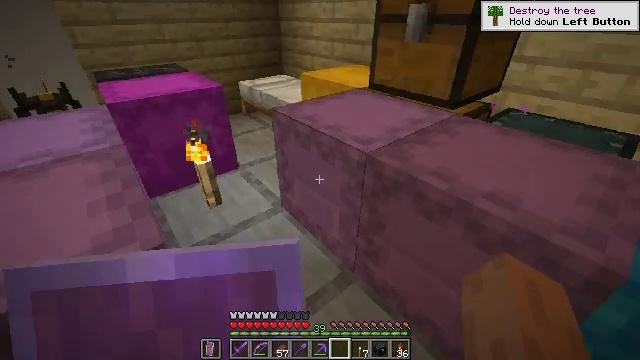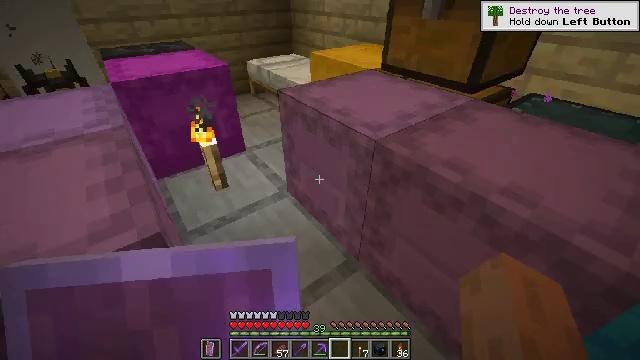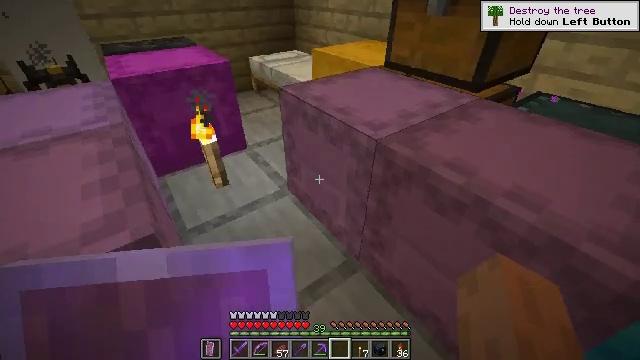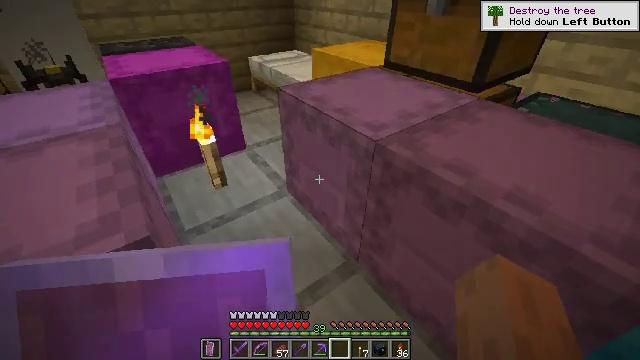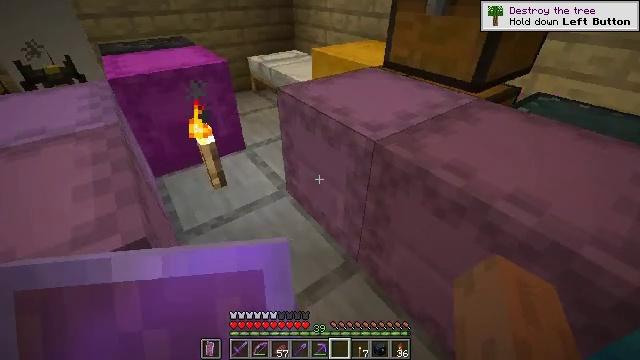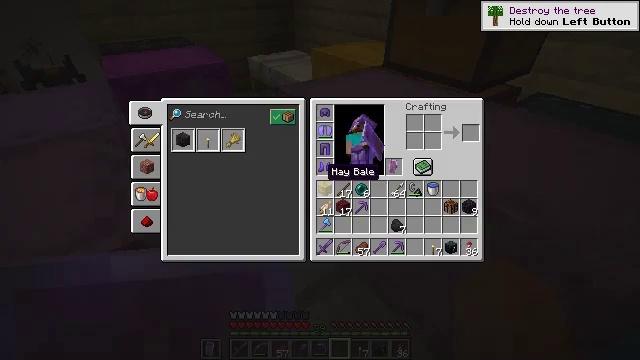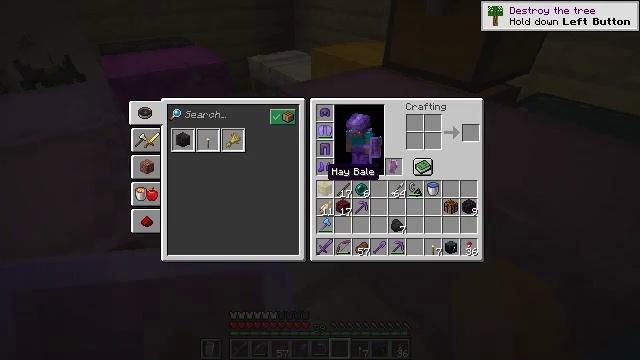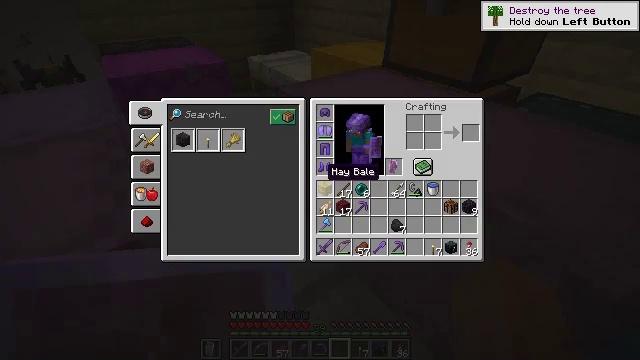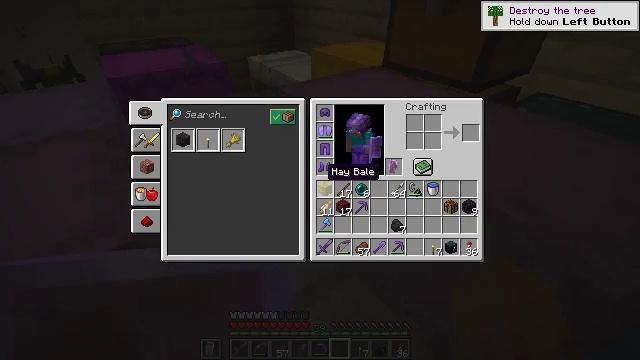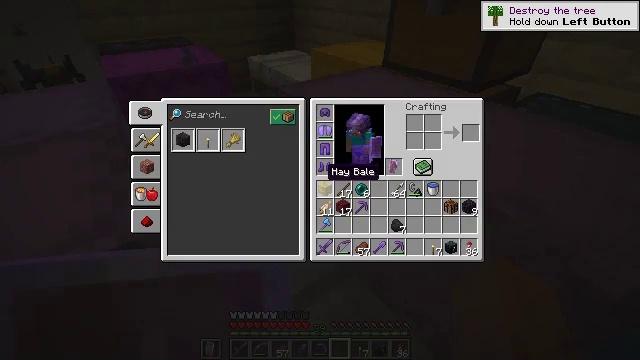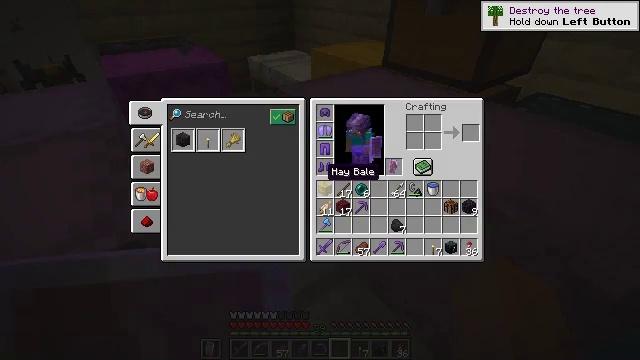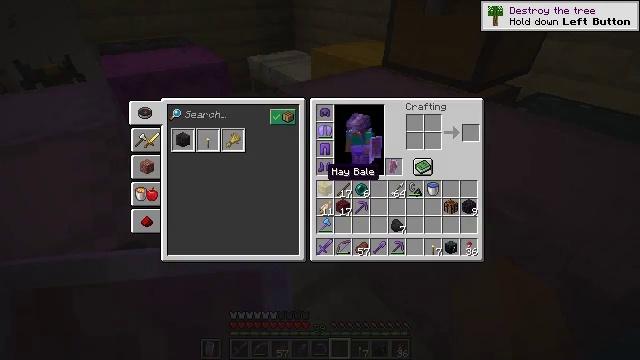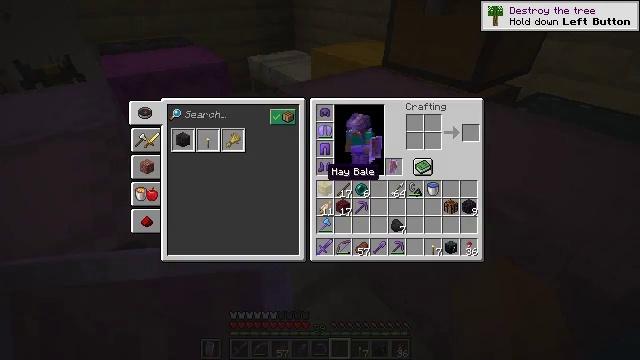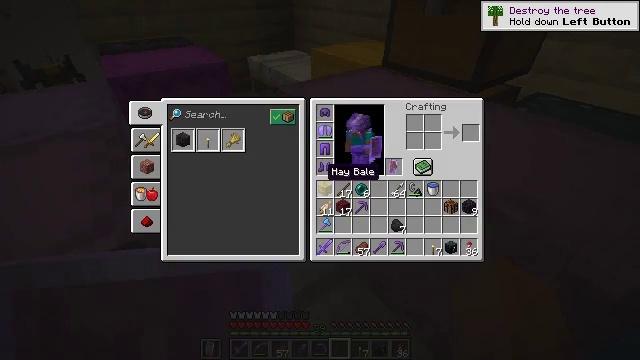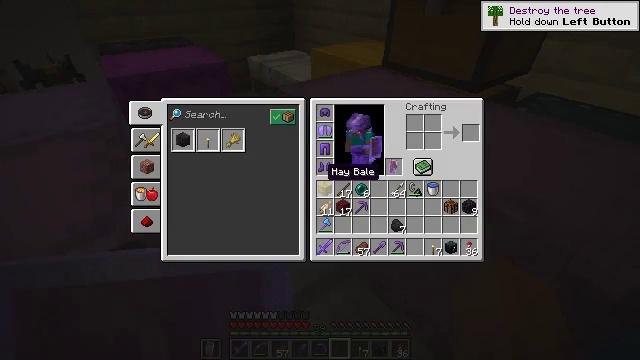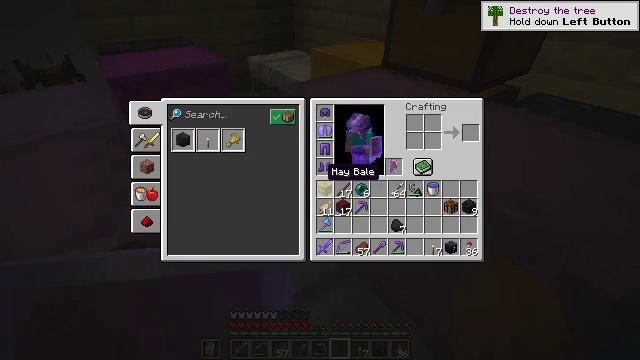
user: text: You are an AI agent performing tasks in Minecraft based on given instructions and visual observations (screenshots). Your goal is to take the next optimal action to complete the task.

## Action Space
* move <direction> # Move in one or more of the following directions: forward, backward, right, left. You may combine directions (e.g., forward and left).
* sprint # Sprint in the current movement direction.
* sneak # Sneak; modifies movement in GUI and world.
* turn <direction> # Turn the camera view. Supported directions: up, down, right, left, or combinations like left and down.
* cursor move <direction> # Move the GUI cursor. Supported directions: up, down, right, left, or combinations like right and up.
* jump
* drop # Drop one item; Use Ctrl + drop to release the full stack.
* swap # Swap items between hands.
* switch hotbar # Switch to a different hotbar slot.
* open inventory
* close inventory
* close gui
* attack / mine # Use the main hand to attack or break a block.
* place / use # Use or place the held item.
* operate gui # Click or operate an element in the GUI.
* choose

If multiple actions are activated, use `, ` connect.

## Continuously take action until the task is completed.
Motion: motion action
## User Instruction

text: Smelt sand for glass using a furnace.
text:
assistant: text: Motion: turn left and down
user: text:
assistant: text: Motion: no_op
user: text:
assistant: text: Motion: no_op
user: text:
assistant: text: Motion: no_op
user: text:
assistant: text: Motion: open inventory
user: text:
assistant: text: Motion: open inventory
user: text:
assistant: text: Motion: no_op
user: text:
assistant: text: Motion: no_op
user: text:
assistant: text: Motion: no_op
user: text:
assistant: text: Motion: no_op
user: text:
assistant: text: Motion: no_op
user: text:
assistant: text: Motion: no_op
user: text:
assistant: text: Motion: no_op
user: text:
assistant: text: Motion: no_op
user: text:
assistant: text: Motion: no_op
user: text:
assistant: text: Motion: no_op
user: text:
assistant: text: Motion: turn left
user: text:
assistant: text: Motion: turn left and down
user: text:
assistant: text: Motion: turn left and up
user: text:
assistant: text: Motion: turn left
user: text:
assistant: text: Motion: no_op
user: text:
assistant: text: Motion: no_op
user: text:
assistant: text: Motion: no_op
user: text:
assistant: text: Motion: no_op
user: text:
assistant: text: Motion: no_op
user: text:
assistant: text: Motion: turn right
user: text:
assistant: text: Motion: use / place
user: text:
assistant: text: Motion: use / place
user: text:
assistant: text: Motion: use / place
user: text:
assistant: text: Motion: use / place